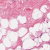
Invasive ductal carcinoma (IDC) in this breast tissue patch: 0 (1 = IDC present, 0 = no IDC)